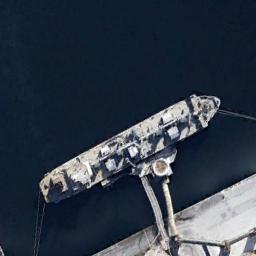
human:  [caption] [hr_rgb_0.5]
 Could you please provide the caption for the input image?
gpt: A white boat docked by the dock .

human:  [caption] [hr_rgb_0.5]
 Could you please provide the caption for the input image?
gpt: The cargo ship is docked at the dock and the water is deep blue .

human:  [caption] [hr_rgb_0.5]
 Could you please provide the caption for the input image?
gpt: There is a ship beside the dock .

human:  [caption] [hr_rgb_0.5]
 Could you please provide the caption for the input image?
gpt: There is a ship in the blue water on the shore .

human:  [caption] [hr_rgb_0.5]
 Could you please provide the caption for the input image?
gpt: The white ship is at the harbor .